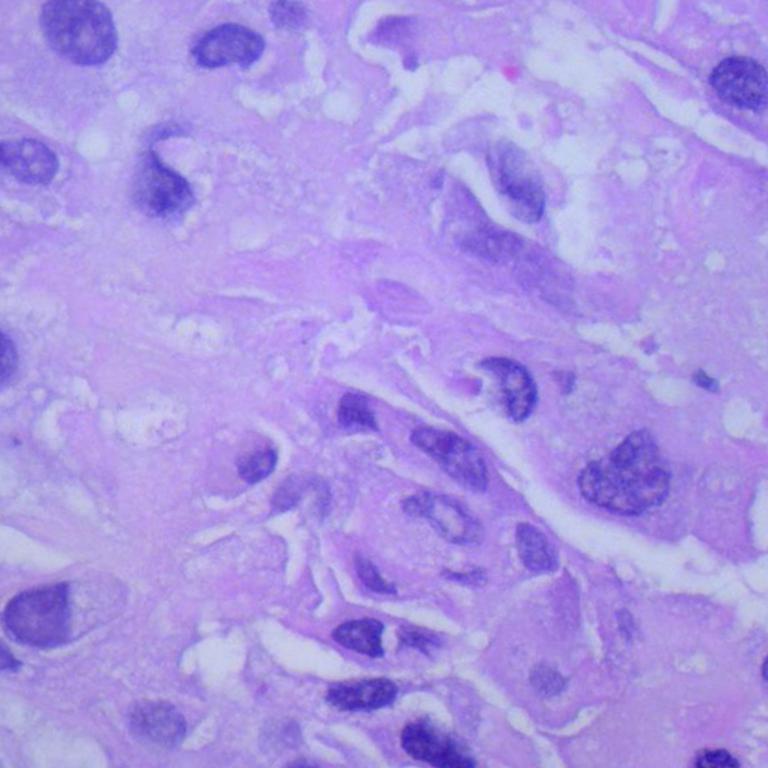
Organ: lung
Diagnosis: squamous carcinomas